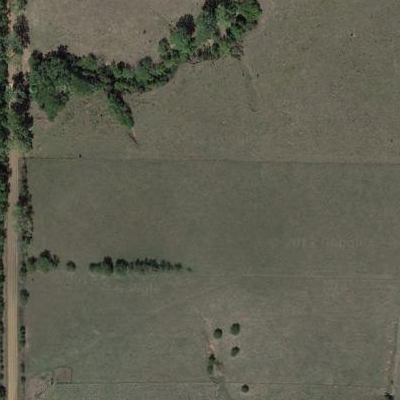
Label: aGrass